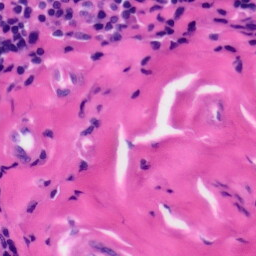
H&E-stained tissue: Tonsil